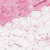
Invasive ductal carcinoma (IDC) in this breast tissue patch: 0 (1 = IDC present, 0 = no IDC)